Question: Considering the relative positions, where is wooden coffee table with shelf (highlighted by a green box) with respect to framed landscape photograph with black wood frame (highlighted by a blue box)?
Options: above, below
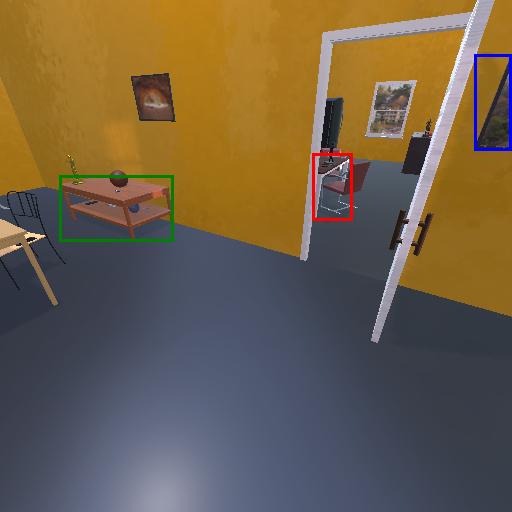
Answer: above